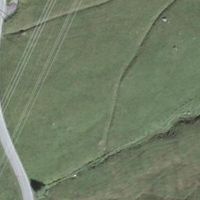
EUNIS habitat code: 26
Species observed at this site:
Caltha palustris